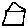
Label: house